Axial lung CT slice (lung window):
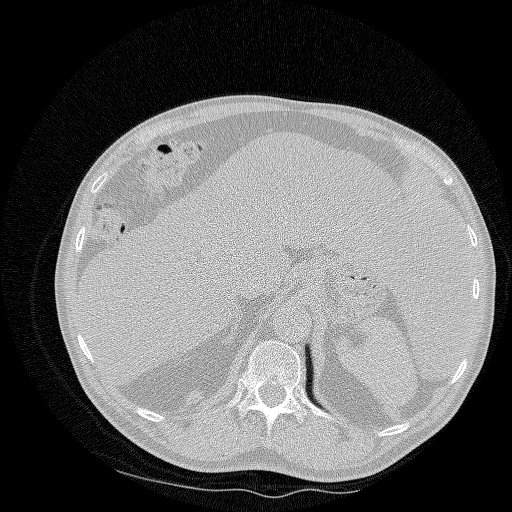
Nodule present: no